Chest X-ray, AP view. Patient: 50 years old, sex F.
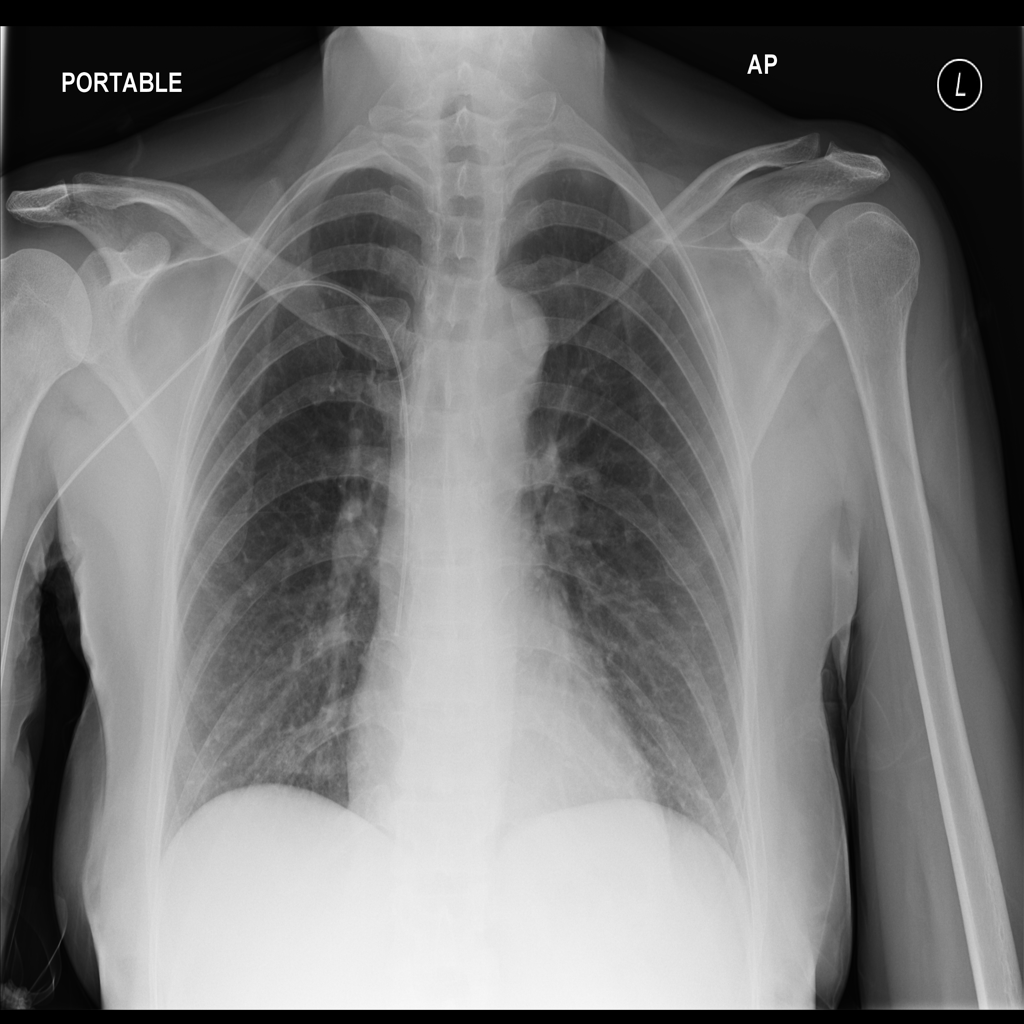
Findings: No Finding